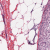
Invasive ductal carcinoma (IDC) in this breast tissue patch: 1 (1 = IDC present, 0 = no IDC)